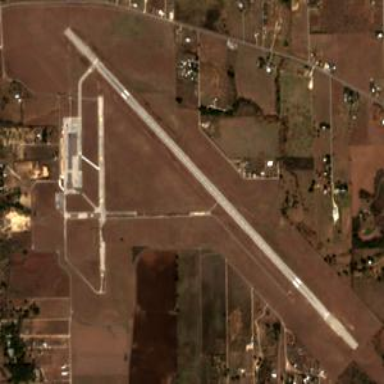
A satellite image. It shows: Military airfield located within larger aerodrome area.